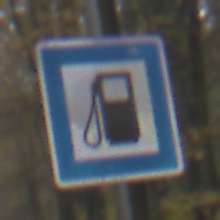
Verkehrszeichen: Tankstelle
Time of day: MorningAfternoon
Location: Outdoor (Nature)
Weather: Overcast
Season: Autumn
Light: Natural